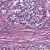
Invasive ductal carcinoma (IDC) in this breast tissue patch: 1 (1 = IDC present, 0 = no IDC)